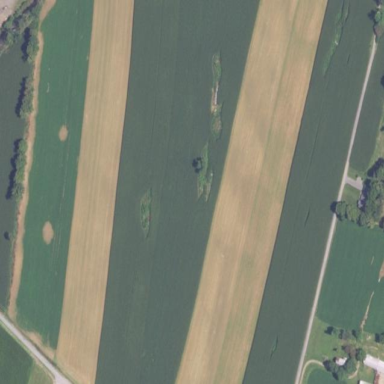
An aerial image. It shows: View of farmland.